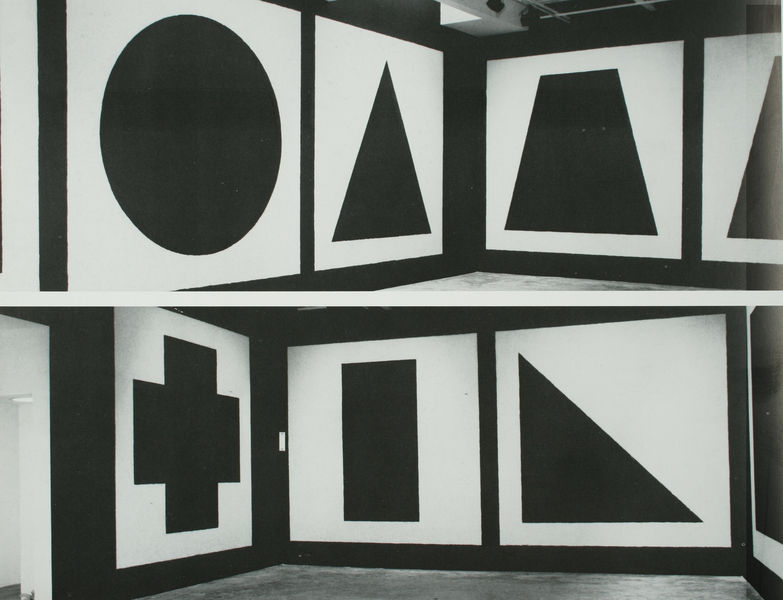
Titel: Installation Larry Gagosian Gallery, Venice - On a black wall, nine geometric figures
Künstler: Sol Lewitt
Schlagwörter: weiß, dreieck, grau, licht, schwarz, wand, boden, kreis, parkett, abstrakt, formen, kreuz, rechteck, schwarz weiss, ausstellung, kabinett, museum, sol, dreiecke, geometrie, lewitt, installation, trapez, lissitzky, malewitsch, grundformen, proun, schwitters